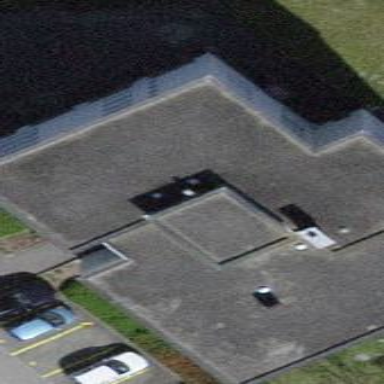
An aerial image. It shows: Building with tiled roof.